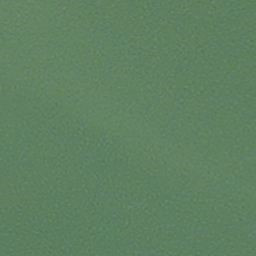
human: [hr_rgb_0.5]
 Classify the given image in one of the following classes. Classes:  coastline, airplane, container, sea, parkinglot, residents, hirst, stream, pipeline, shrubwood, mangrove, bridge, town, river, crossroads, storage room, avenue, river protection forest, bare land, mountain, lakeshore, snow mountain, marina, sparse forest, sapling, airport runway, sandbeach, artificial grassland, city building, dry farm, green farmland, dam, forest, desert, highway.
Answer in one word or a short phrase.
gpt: sea